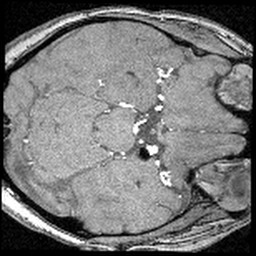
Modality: angio
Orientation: axial
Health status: ill
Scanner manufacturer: siemens
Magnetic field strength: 3 T
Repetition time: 0.023 s
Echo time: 0.0042 s